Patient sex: M
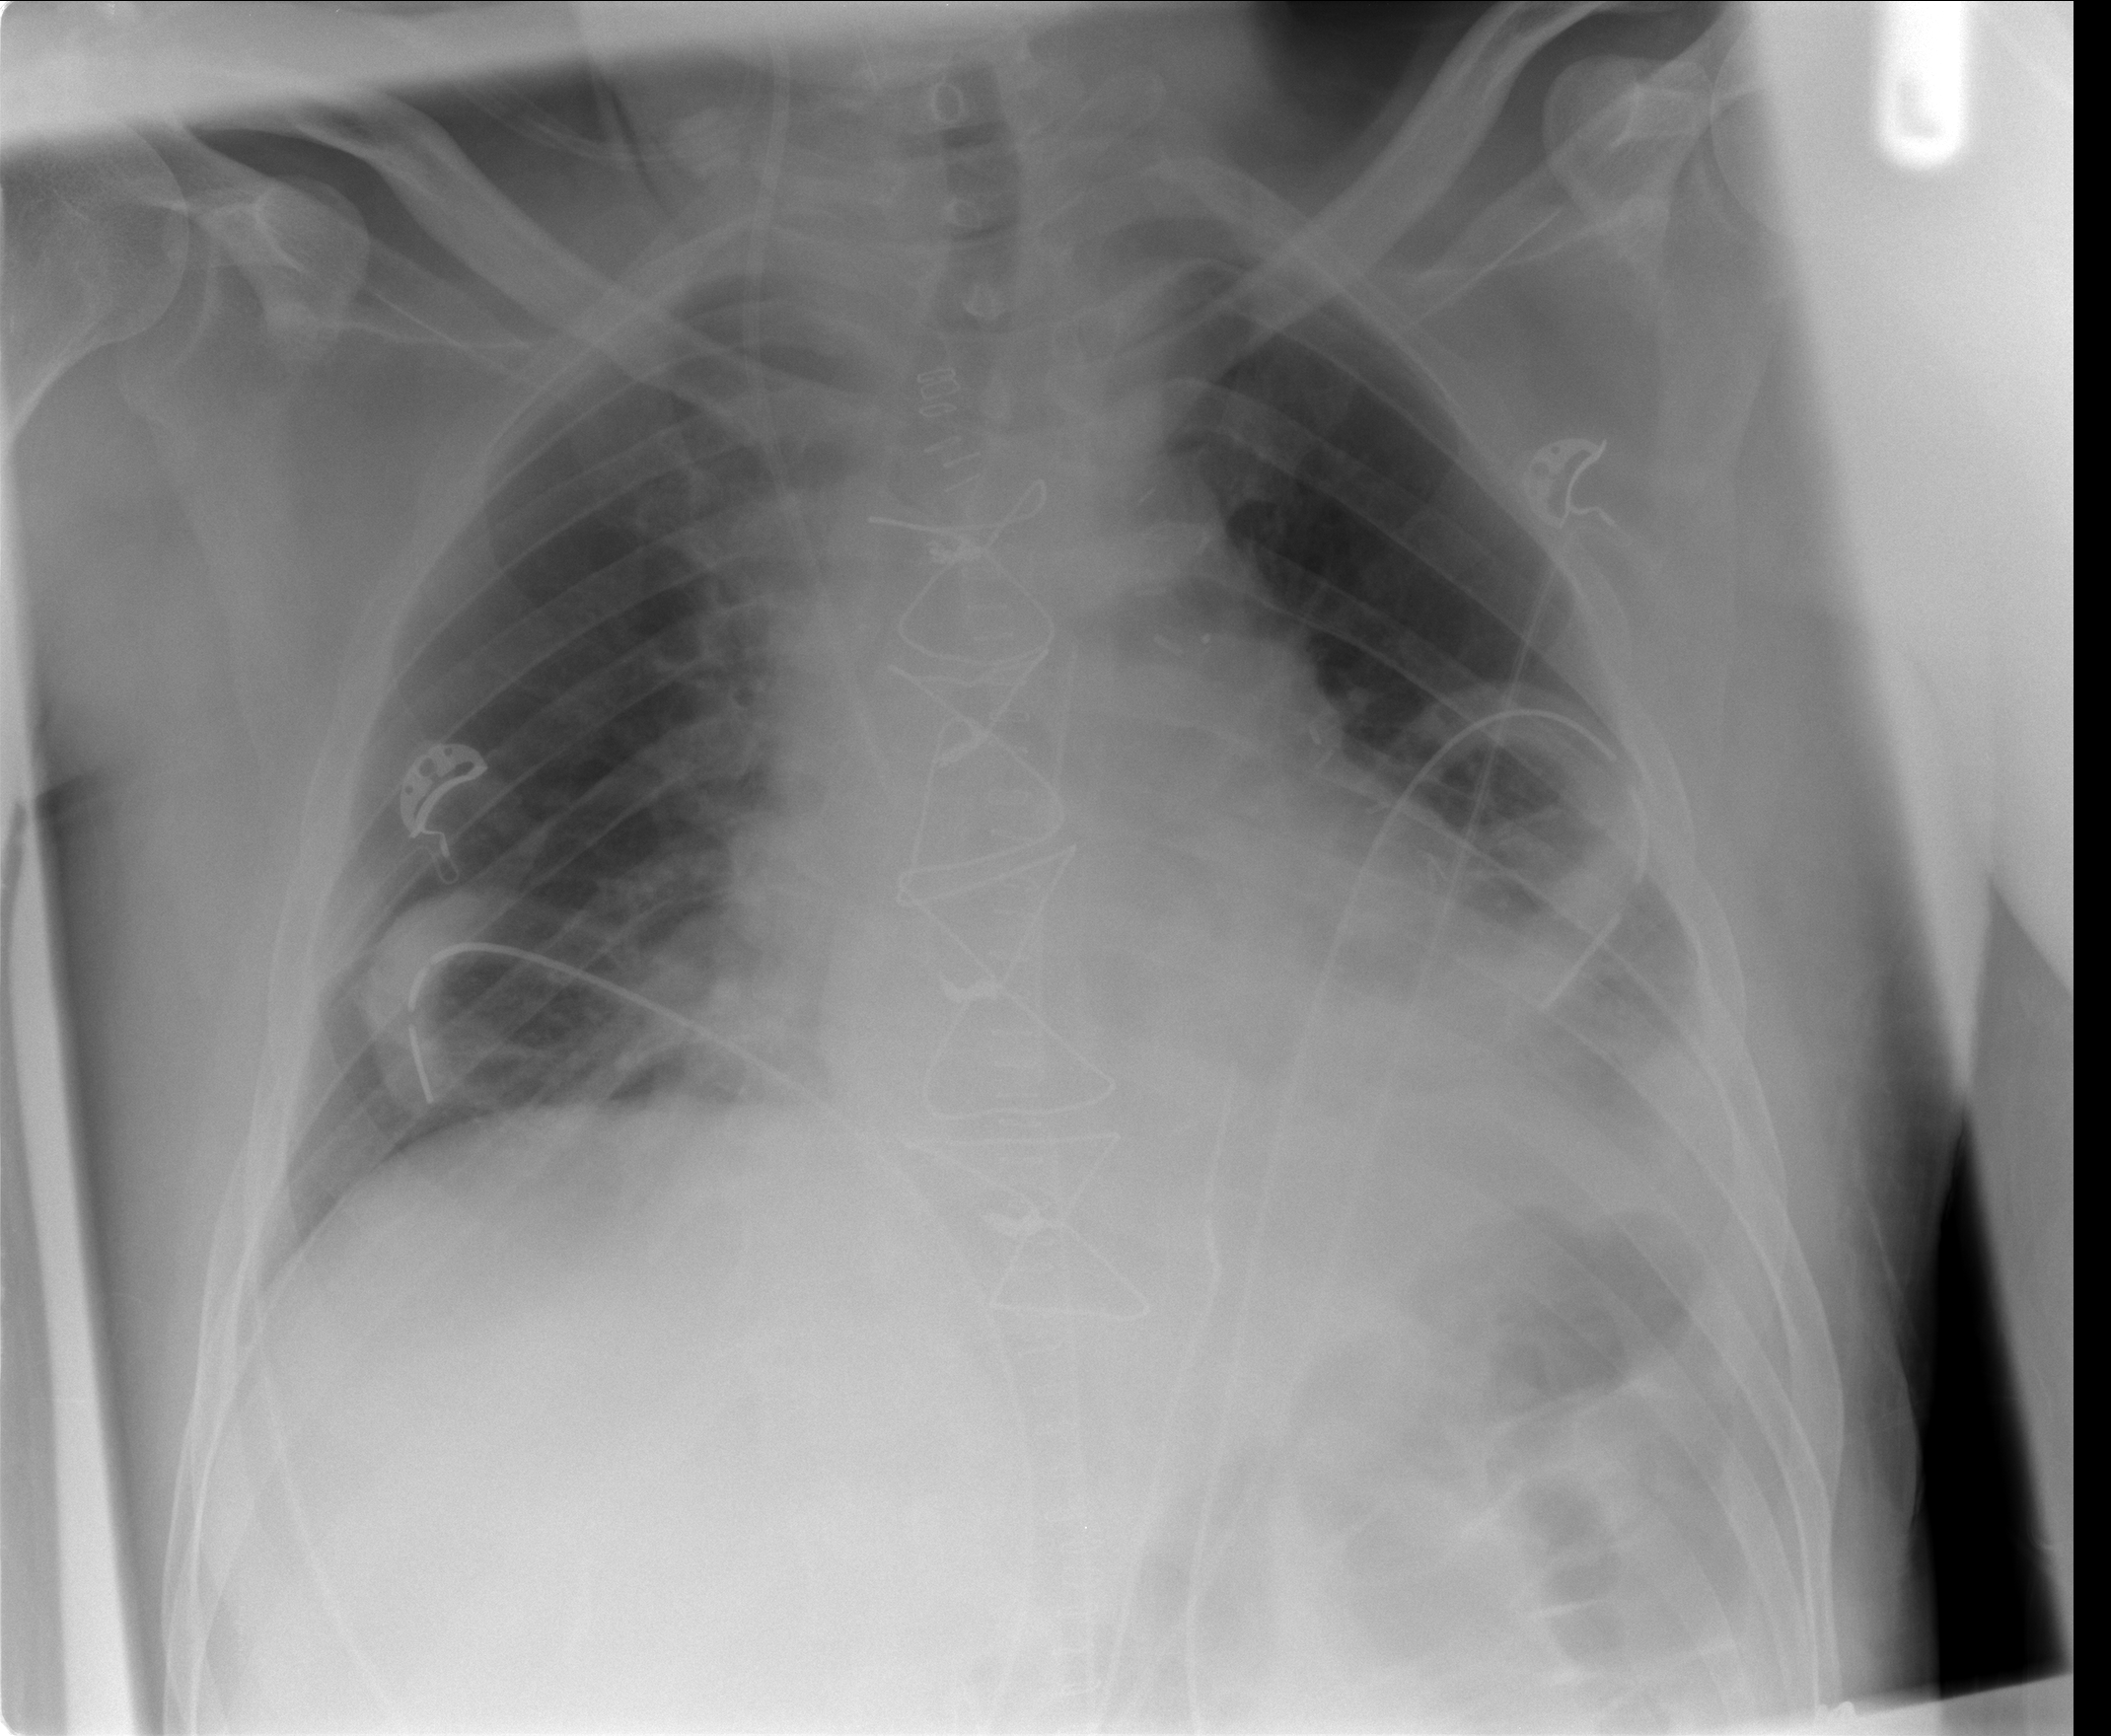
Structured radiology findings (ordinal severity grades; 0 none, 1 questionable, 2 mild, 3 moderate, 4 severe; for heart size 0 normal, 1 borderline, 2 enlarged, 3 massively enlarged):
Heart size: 0
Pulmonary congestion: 0
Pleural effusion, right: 0
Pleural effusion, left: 1
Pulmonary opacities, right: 0
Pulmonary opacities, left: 0
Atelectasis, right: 0
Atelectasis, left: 1